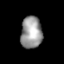
Tissue: lung
Cell type: Epithelial cells
Senescence score: 0.2066
Nuclear area (px): 670
Mean DAPI intensity: 152.925